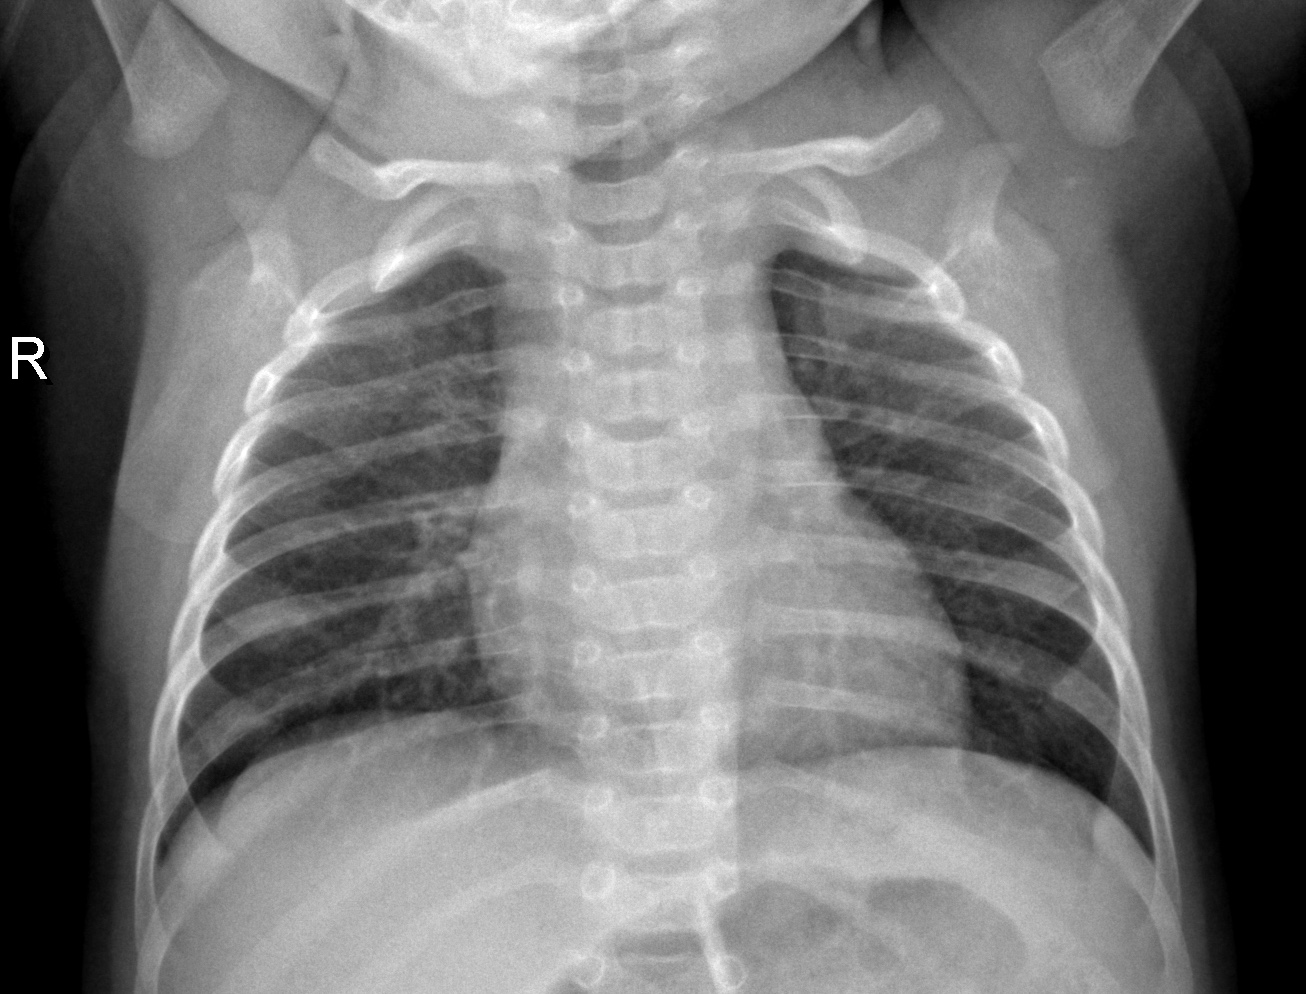
Diagnosis: NORMAL